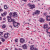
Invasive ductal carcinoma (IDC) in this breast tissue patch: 0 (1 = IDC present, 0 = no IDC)